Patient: sex M, age 48
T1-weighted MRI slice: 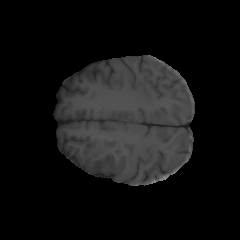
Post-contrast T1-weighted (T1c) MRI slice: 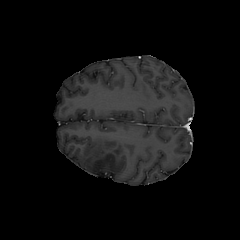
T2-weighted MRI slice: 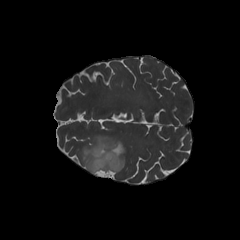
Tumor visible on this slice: yes
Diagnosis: Astrocytoma, IDH-mutant
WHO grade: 3